Question: I am attempting to add a view to my model and it is giving me errors.
Here is the message it is giving me when I first try to add the view:
'''
The model was generated with warnings or errors.SuburbanPortalModel.edmxPlease see the Error List for more details. These issues must be fixed before running your application.
Loading metadata from the database took 00:00:02.<PHONE>.
Generating the model took 00:00:04.<PHONE>.
'''
I checked the errors/warnings and it showed this:
'''
Warning 1 Error 6013: The table/view 'SuburbanPortal.Web.MembershipUsers' does not have a primary key defined and no valid primary key could be inferred. This table/view has been excluded. To use the entity, you will need to review your schema, add the correct keys, and uncomment it. D:\Suburban\Source3\Web Projects\WebUsers\WebUsers\SuburbanPortalModel.edmx 1 1 WebUsers
'''
I have other views added and it didn't give me an issue:
'''
Warning 2 Error 6002: The table/view 'SuburbanPortal.Web.vw_WebCustomer' does not have a primary key defined. The key has been inferred and the definition was created as a read-only table/view. D:\Suburban\Source3\Web Projects\WebUsers\WebUsers\SuburbanPortalModel.edmx 1 1 WebUsers
'''
Notice the key had been inferred here but not the previous view.
This is how I am adding my view:

I didn't think you could add a key to a view? I'm not sure what I am doing wrong, can anyone point me in the right directions?
This is what makes up my view:
'''
SELECT dbo.aspnet_Membership.ApplicationId, dbo.aspnet_Membership.UserId, dbo.aspnet_Membership.Password, dbo.aspnet_Membership.PasswordFormat, dbo.aspnet_Membership.PasswordSalt,
dbo.aspnet_Membership.MobilePIN, dbo.aspnet_Membership.Email, dbo.aspnet_Membership.LoweredEmail, dbo.aspnet_Membership.PasswordQuestion, dbo.aspnet_Membership.PasswordAnswer,
dbo.aspnet_Membership.IsApproved, dbo.aspnet_Membership.IsLockedOut, dbo.aspnet_Membership.CreateDate, dbo.aspnet_Membership.LastLoginDate, dbo.aspnet_Membership.LastPasswordChangedDate,
dbo.aspnet_Membership.LastLockoutDate, dbo.aspnet_Membership.FailedPasswordAttemptCount, dbo.aspnet_Membership.FailedPasswordAttemptWindowStart,
dbo.aspnet_Membership.FailedPasswordAnswerAttemptCount, dbo.aspnet_Membership.FailedPasswordAnswerAttemptWindowStart, dbo.aspnet_Membership.Comment, dbo.aspnet_Users.UserName,
dbo.aspnet_Users.LoweredUserName, dbo.UsersAccountLink.TokenId, dbo.UsersAccountLink.UsersLinkId, dbo.UsersAccountLink.IsActive, dbo.aspnet_Users.LastActivityDate, dbo.UsersAccountLink.AccountId,
dbo.aspnet_Applications.ApplicationName, dbo.aspnet_Applications.LoweredApplicationName, dbo.aspnet_Applications.Description, Web.vw_WebCustomer.Branch, Web.vw_WebCustomer.AccountNumber,
Web.vw_WebCustomer.CorporationId, Web.vw_WebCustomer.Name, Web.vw_WebCustomer.Street, Web.vw_WebCustomer.City, Web.vw_WebCustomer.State, Web.vw_WebCustomer.ZipCode,
Web.vw_WebCustomer.AreaCode, Web.vw_WebCustomer.PhoneNumber, Web.vw_WebCustomer.CareOf, Company.Corporation.Name AS CompanyName, Company.Corporation.CompanyCode
FROM Company.Corporation RIGHT OUTER JOIN
Web.vw_WebCustomer ON Company.Corporation.CorporationId = Web.vw_WebCustomer.CorporationId RIGHT OUTER JOIN
dbo.UsersAccountLink ON Web.vw_WebCustomer.AccountId = dbo.UsersAccountLink.AccountId RIGHT OUTER JOIN
dbo.aspnet_Membership ON dbo.UsersAccountLink.UserId = dbo.aspnet_Membership.UserId LEFT OUTER JOIN
dbo.aspnet_Users ON dbo.UsersAccountLink.UserId = dbo.aspnet_Users.UserId AND dbo.aspnet_Membership.UserId = dbo.aspnet_Users.UserId FULL OUTER JOIN
dbo.aspnet_Applications ON dbo.aspnet_Membership.ApplicationId = dbo.aspnet_Applications.ApplicationId AND dbo.aspnet_Users.ApplicationId = dbo.aspnet_Applications.ApplicationId
'''
Per simon at rcl:
'EF wants each table it has to provide a unique identifier and is unhappy if there isn't one.'
I should have listened to his initial response.
I was thinking this was a model issue and not a query issue since I was getting the message when I tried to update my Model.
For those looking for a solution in the future, it isn't an issue with the Model. It is looking at your View and not seeing anything it can create a unique key on. Check your view and make sure it is returning results that are unique. In my case, I had to rework the view to give me unique results. I wanted unique results and expected unique results... but my view wasn't returning them since I did not set it up correctly.
If you do not have any unique fields for Model to assume, you will have to create a field with a unique key on your view to give it a unique key to build on.
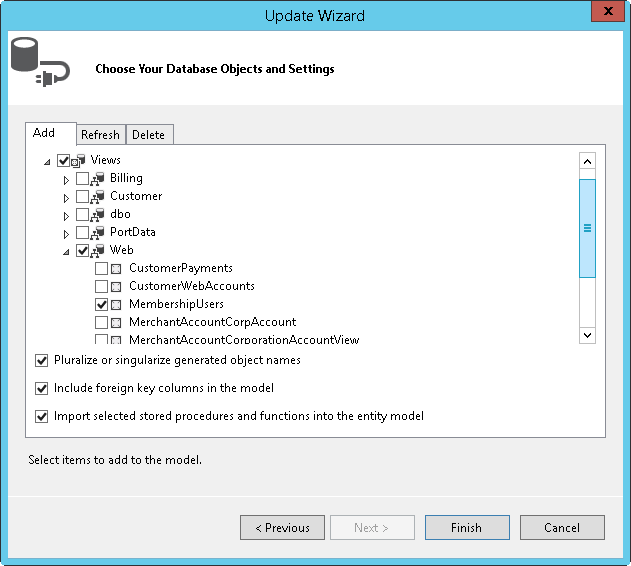
Answer: In the first, it's saying it can't work out what the Primary (unique) key might be, so it's excluding it. In the second it's saying that it can work it out so it's keeping in.
After updating the Model, select the imported view, For each column which make up the unique identifier of a row in the view, select the column and then in the Properties set Entity Key to True. Then compile.
EF wants each table it has to provide a unique identifier and is unhappy if there isn't one. This doesn't affect the database. For a view called MembershipUsers, I imaging that there might be an Id or a Logon or EMail address which should be unique.